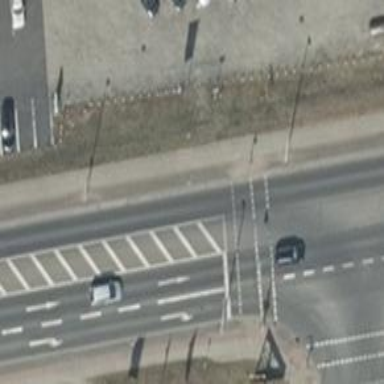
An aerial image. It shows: Road crossing with traffic signals.